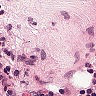
Metastatic tissue present: no